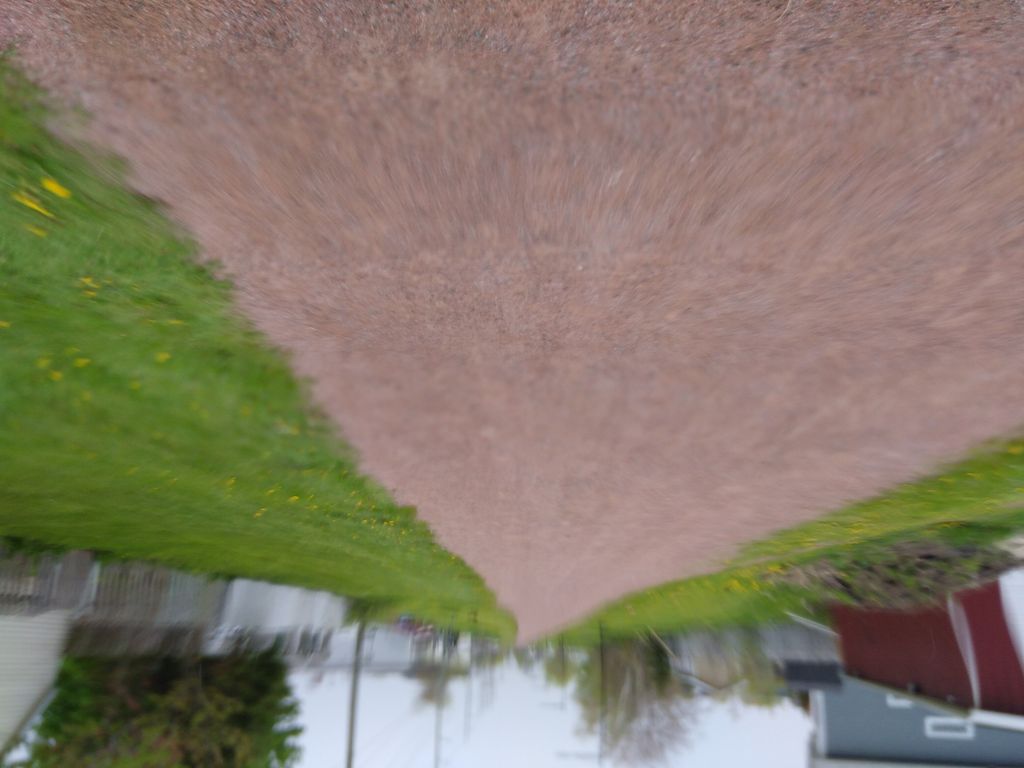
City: charlottetown